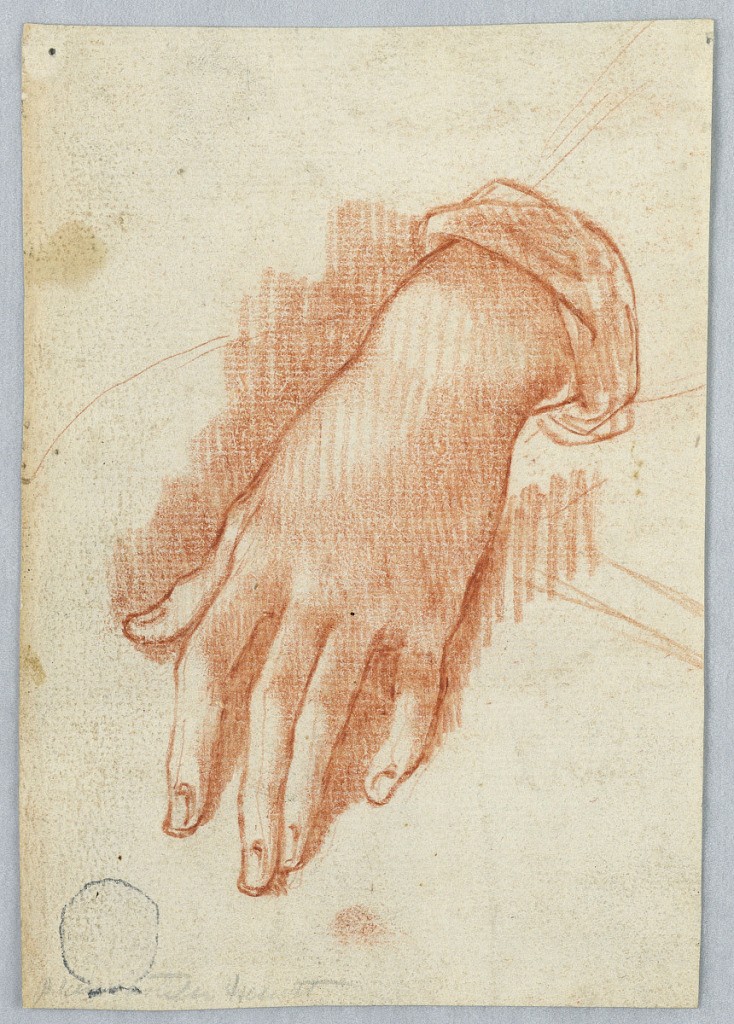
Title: Study of the Left Hand of a Woman
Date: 18th century
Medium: Red crayon on light brown paper
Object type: Drawing
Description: Vertical rectangle. Study of a woman's hand at rest, with the cuff of a sleeve.